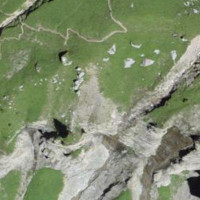
EUNIS habitat code: 23
Species observed at this site:
Pyrrhocorax graculus